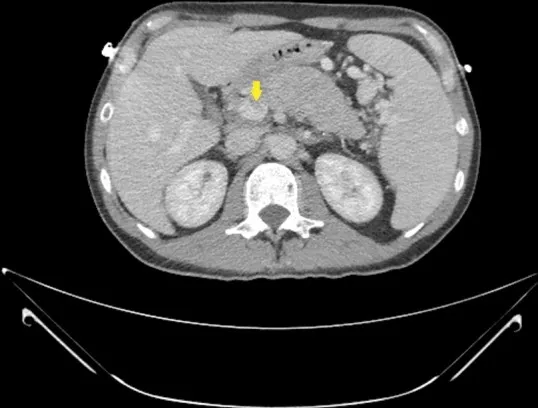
Hypervascular pancreatic body mass with intraluminal enhancement within portal vein consistent with tumor thrombus (arrow).
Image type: radiology (ct)